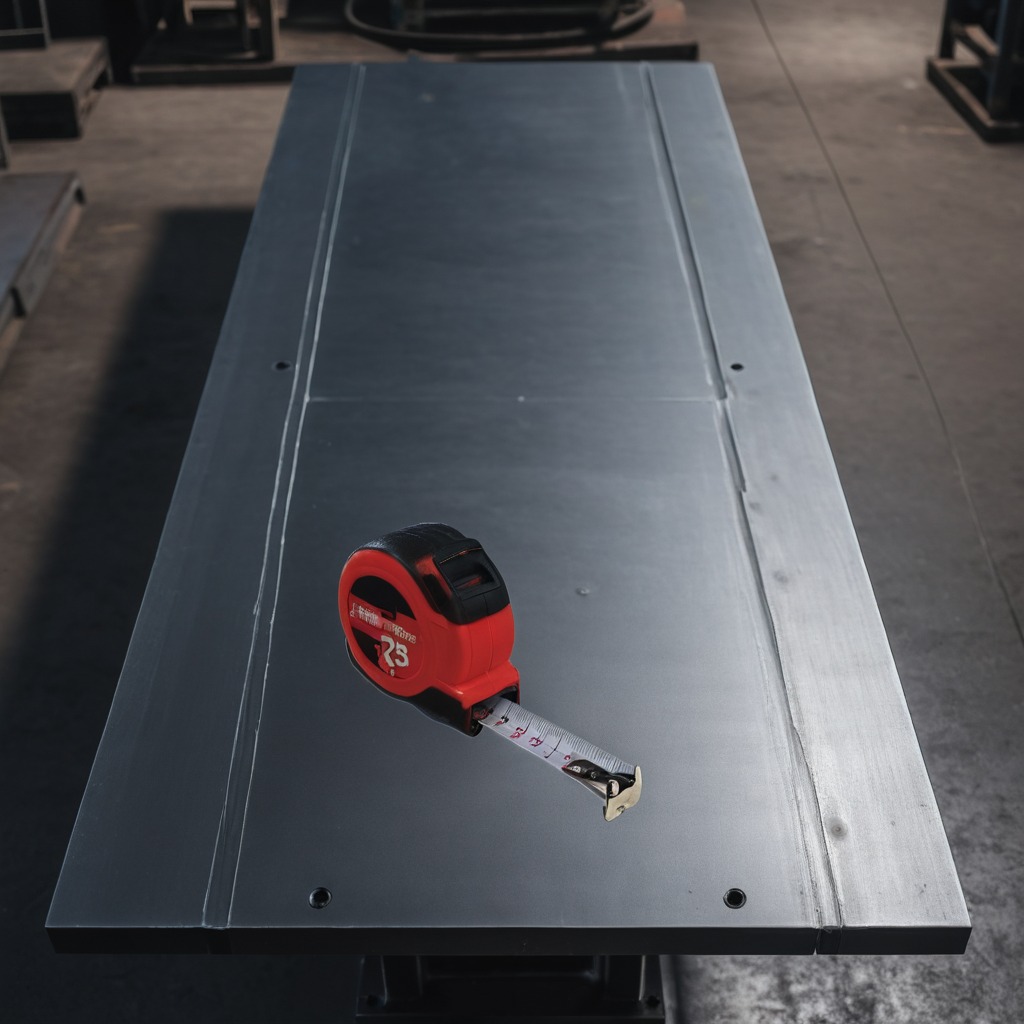
A measuring tape is lying on the cold steel table in a mining workshop.